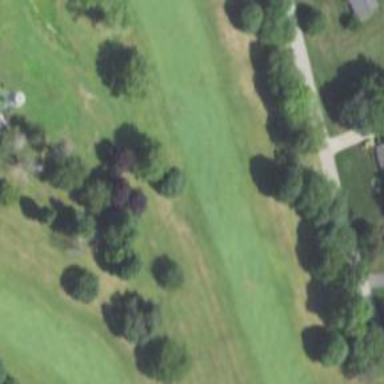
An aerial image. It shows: View of golf hole.